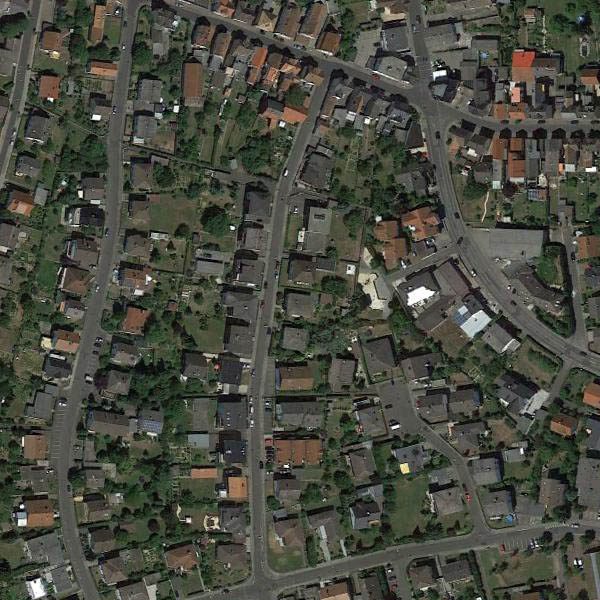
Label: DenseResidential